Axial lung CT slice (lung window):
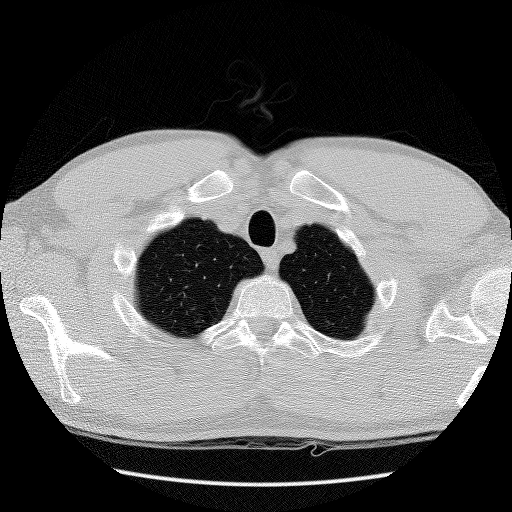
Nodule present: no